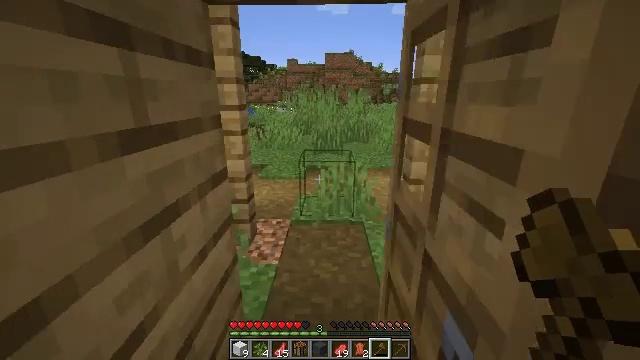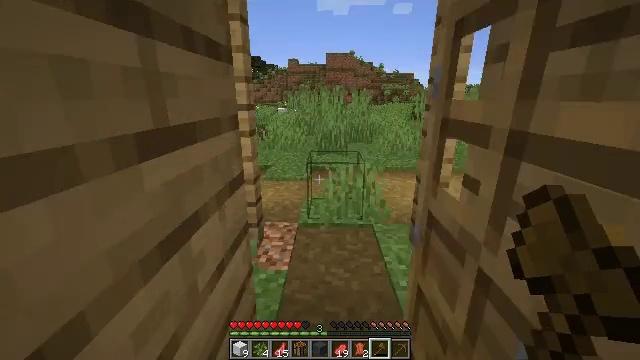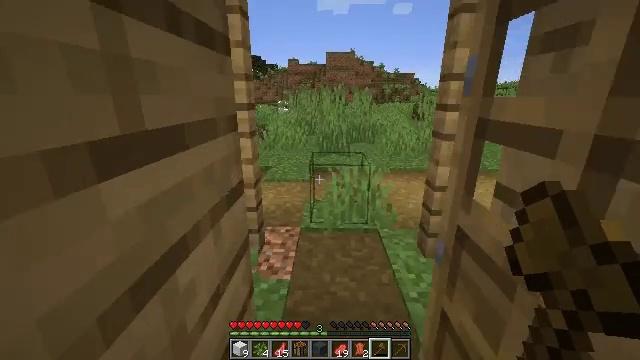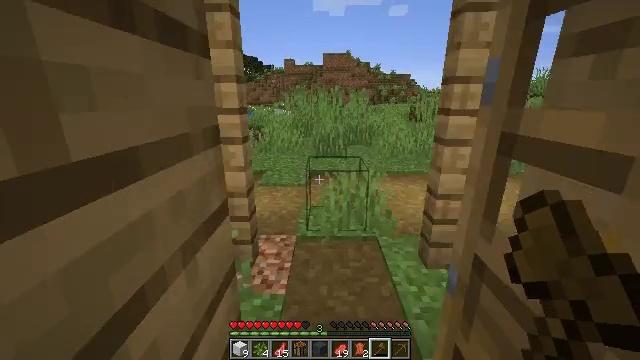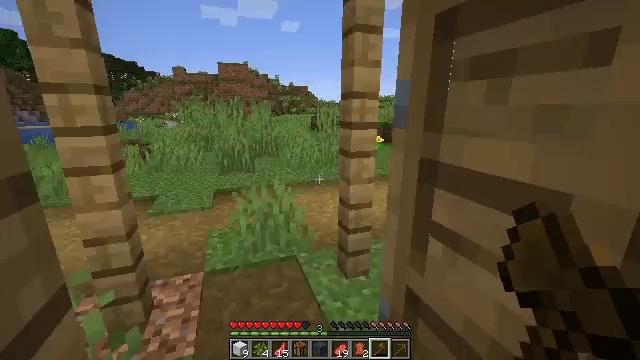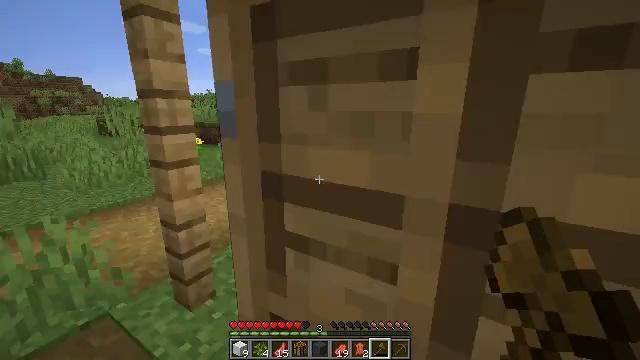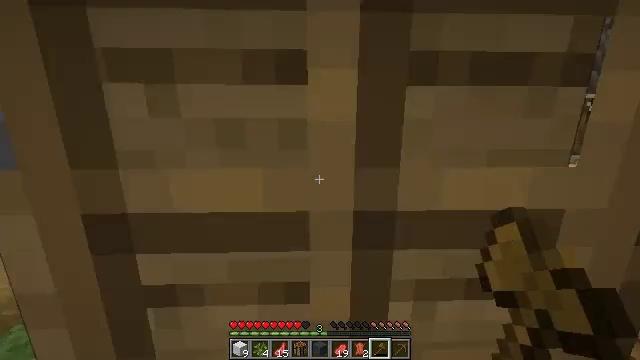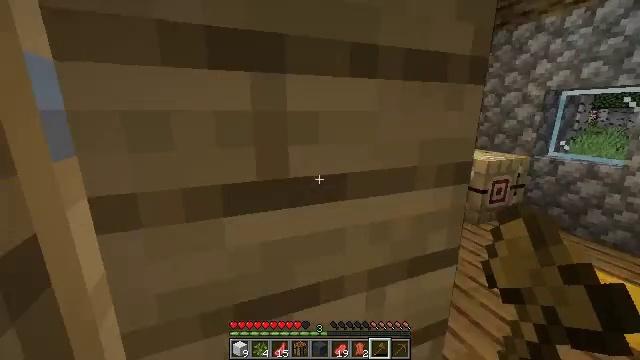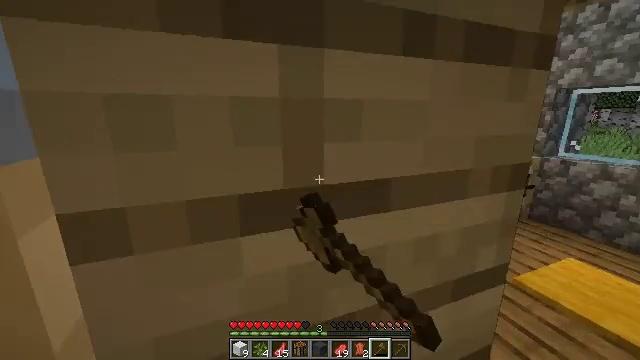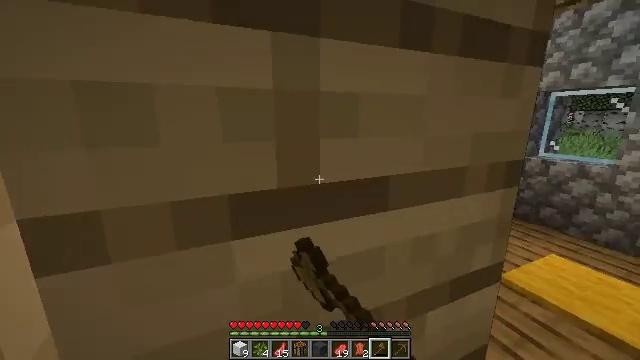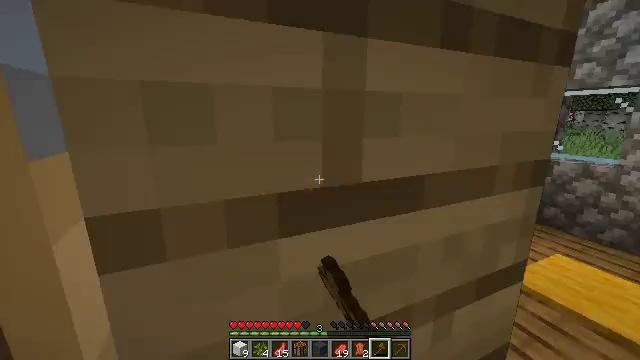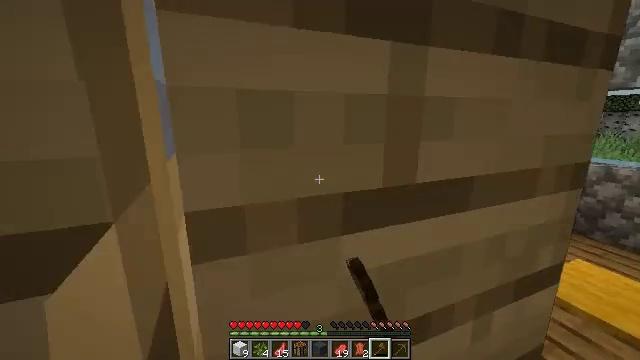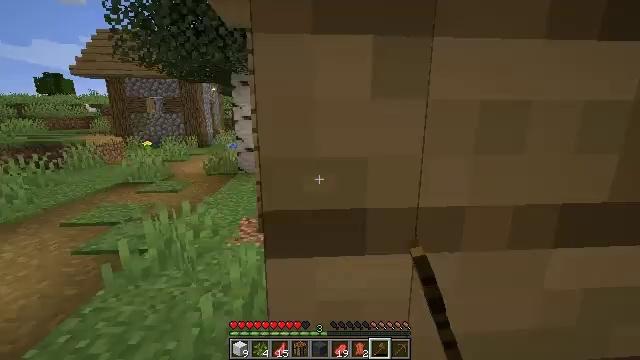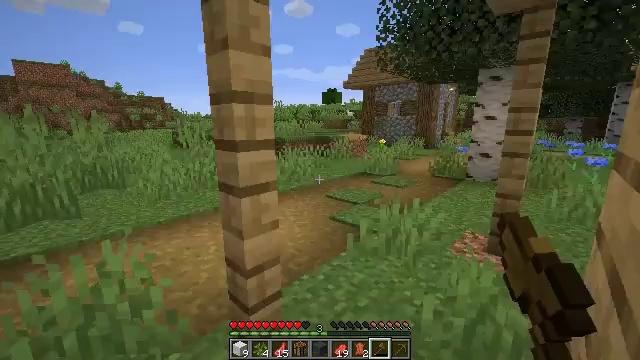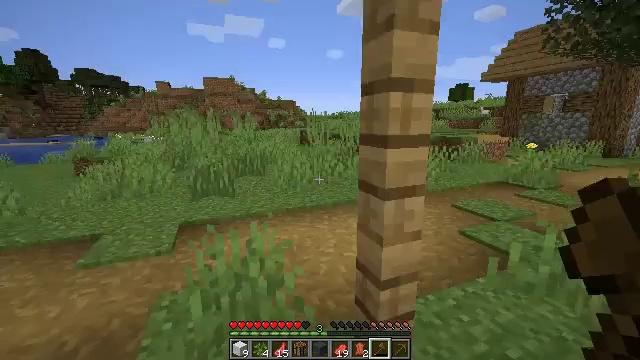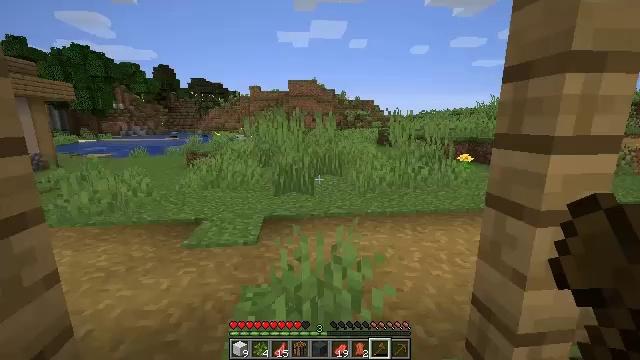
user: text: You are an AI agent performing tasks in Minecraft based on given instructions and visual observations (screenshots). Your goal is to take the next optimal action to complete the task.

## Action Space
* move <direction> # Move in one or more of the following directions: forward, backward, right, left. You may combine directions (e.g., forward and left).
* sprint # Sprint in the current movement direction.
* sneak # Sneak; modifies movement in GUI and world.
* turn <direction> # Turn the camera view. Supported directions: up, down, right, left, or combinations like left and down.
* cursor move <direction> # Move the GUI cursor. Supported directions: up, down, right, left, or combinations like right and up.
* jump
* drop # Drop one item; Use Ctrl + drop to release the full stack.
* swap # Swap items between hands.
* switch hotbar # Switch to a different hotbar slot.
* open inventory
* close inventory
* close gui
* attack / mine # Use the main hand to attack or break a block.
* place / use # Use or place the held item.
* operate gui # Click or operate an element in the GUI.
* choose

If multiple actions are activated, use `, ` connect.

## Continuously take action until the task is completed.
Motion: motion action
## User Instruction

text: Break the brewing stand to collect it.
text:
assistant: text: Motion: move forward and move left
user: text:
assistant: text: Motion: move forward
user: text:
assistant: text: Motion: move forward
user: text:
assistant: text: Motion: move forward, turn right and up
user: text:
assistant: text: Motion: move forward, turn right
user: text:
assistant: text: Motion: move forward, turn right and up
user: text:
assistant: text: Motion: move forward, turn right, use / place
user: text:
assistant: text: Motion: use / place
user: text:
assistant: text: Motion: turn right, use / place
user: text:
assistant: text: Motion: move left
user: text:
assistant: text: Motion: move left, turn left
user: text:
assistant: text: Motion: move left, turn left
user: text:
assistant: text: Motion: move forward and move left, turn left
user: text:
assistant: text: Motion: move forward and move left, turn left
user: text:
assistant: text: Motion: move forward and move left, turn left
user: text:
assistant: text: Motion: move forward, turn left
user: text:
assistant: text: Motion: move forward
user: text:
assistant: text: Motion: move forward
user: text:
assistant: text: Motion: move forward, turn left
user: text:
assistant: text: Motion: move forward, turn left
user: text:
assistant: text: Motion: move forward, turn left
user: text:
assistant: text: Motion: move forward, turn left
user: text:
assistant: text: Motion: move forward, turn left
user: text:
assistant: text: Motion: move forward, turn left
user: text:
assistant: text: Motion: move forward, turn left
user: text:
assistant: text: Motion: move forward
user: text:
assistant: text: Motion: move forward
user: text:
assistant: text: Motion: move forward
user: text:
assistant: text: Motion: move forward
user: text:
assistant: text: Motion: move forward